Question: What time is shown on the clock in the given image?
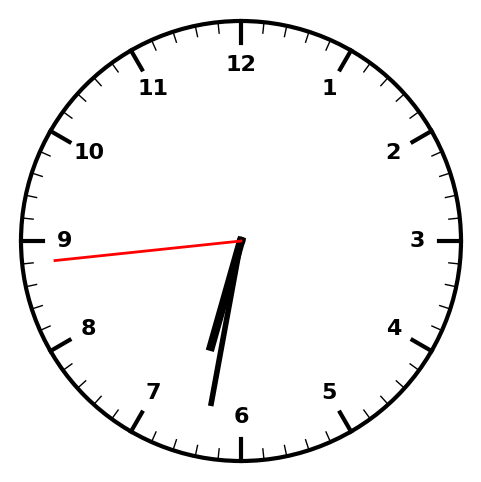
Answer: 06:31:44